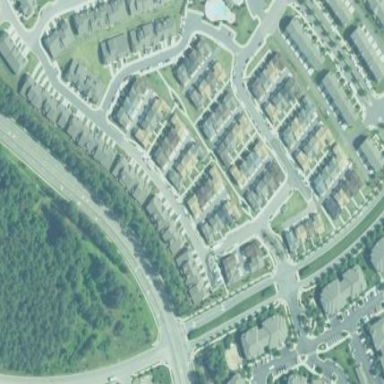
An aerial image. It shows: Residential area within neighborhood.